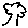
Label: tree